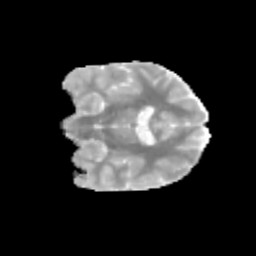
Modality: MD
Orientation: coronal
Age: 9
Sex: male
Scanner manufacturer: siemens
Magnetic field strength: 3 T
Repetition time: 3.8 s
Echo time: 0.07 s